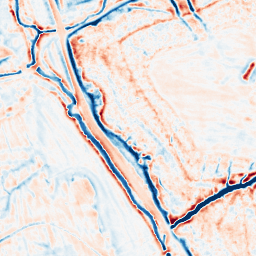
Category: edge_preserving
Decomposition family: bilateral
Decomposition parameters: d: 15
sigma_color: 50
sigma_space: 50
Upsampling method: linear_exact
Upsampling parameters: scale: 2
Upsampling scale: 2